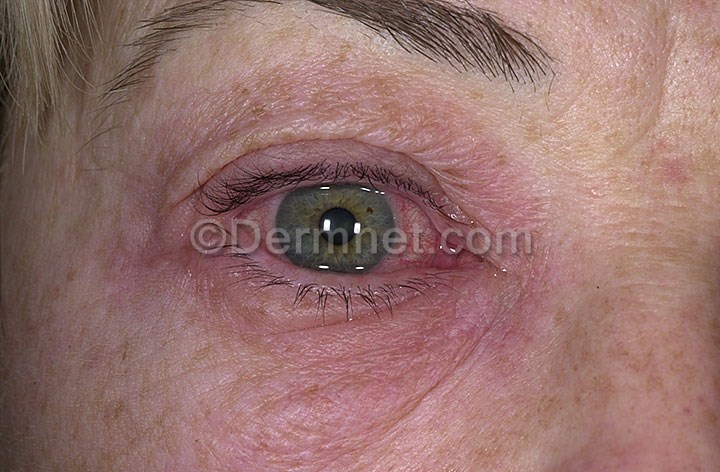
Disease: Poison Ivy Photos and other Contact Dermatitis